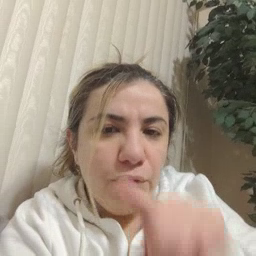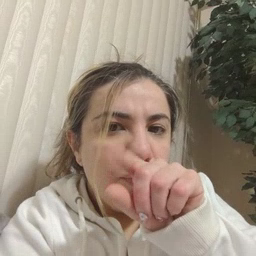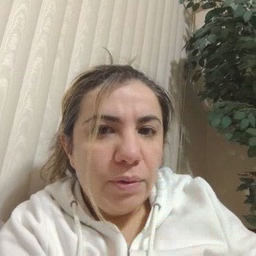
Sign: bird